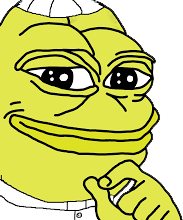
Label: 5_Pepe